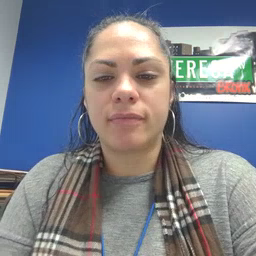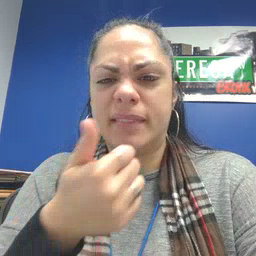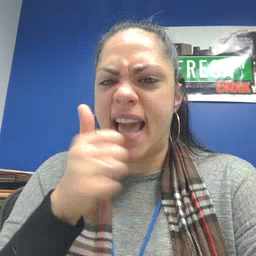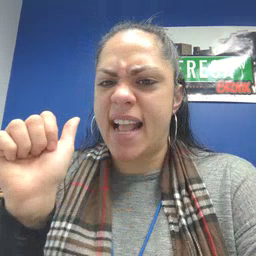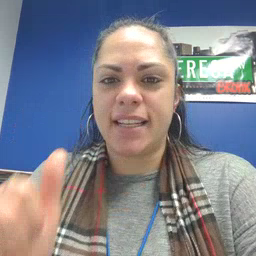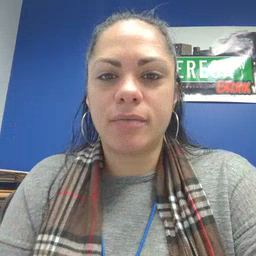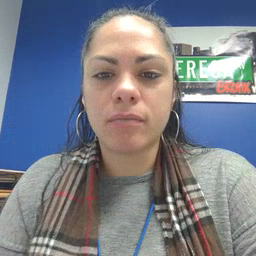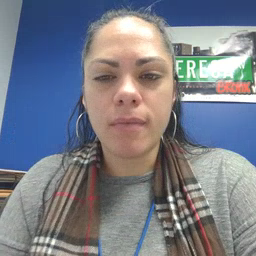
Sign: any